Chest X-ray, PA view. Patient: 65 years old, sex F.
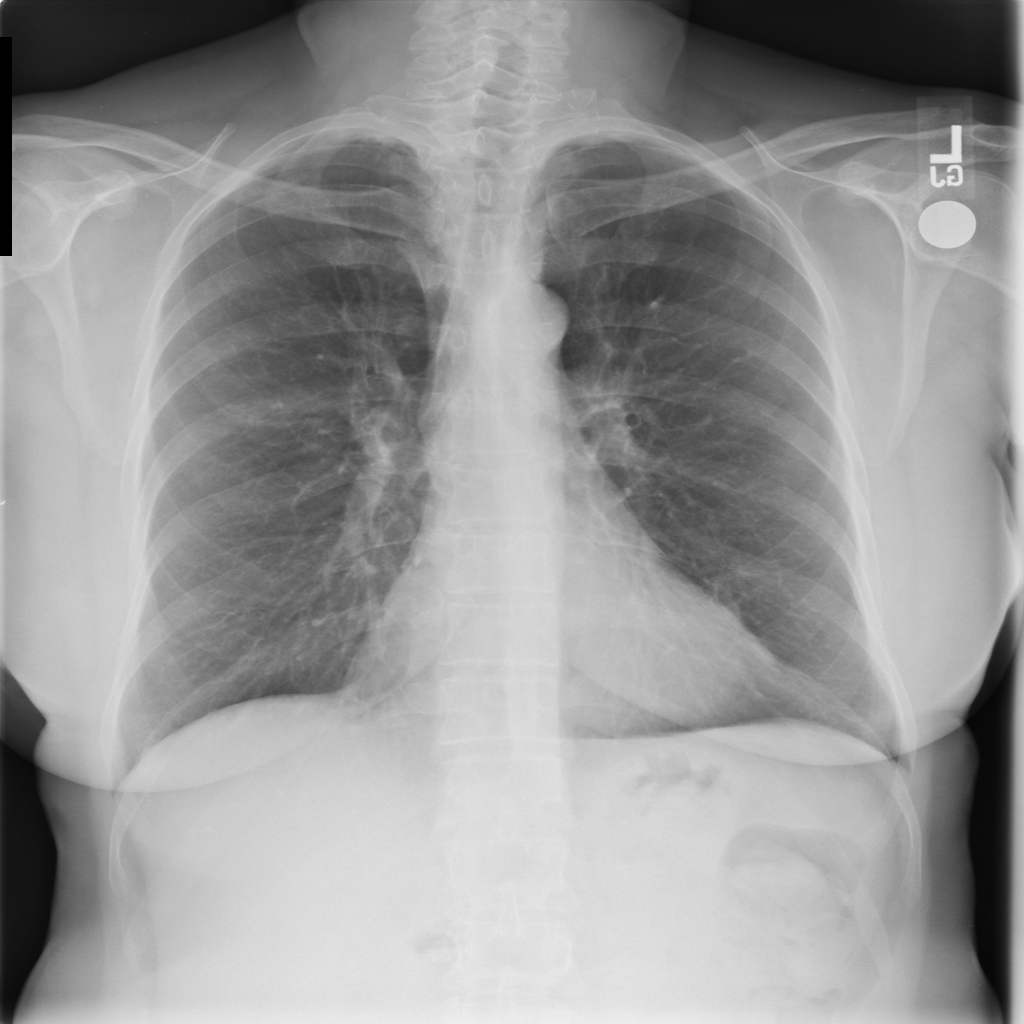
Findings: Pleural_Thickening